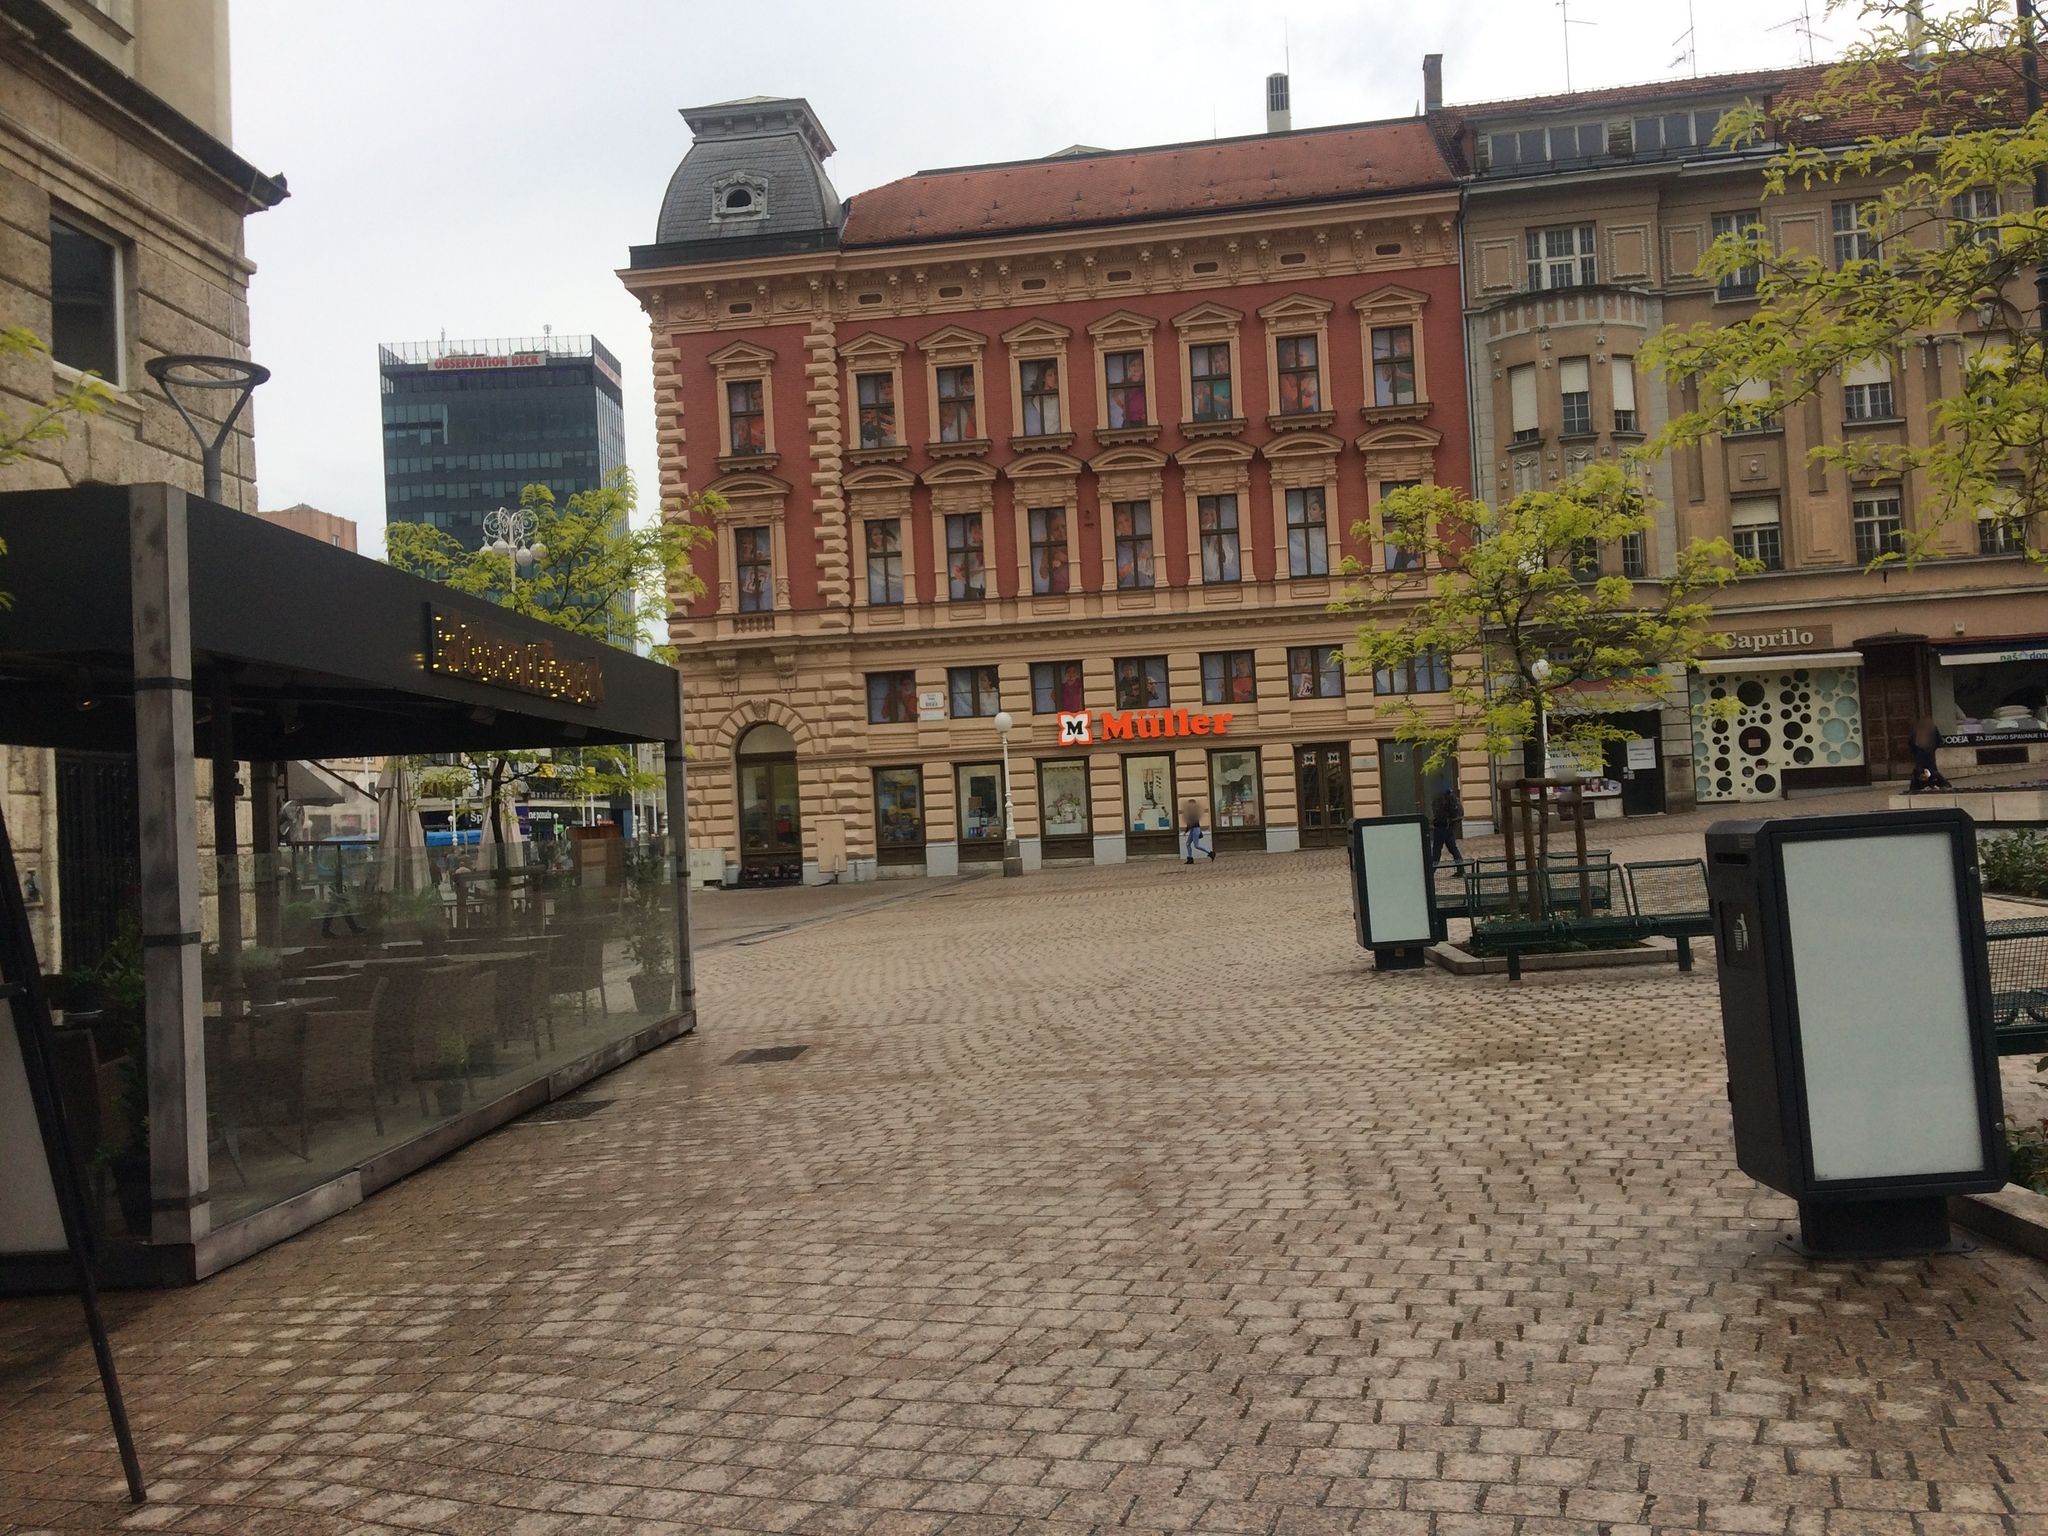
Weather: clear
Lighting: day
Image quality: slightly poor
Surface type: walking surface
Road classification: pedestrian
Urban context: urban centre
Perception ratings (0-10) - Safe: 6.95, Lively: 8.53, Beautiful: 5.96, Boring: 5.46, Depressing: 7.34, Wealthy: 9.67